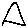
Label: triangle